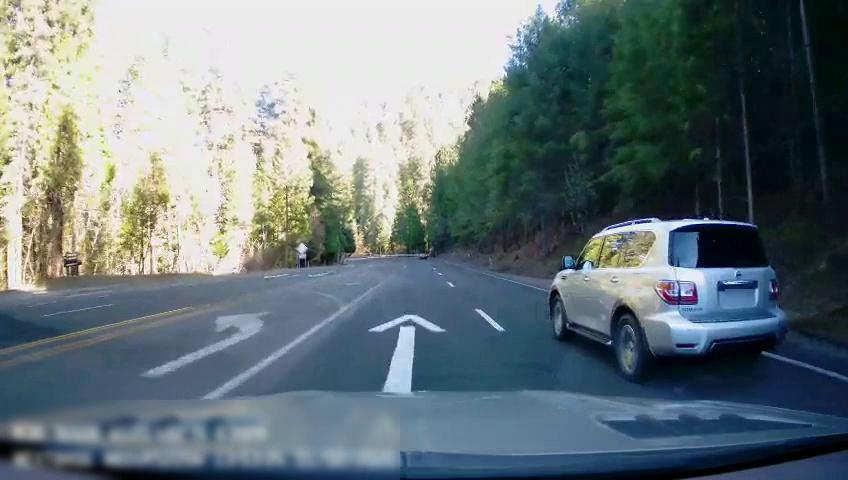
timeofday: Day
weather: Sunny
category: Drivable Space
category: Vehicles | Car
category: Vehicles | SUV
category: Lanes | Current Lane
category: Lanes | Alternate Lane
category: Lanes | Current Lane
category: Lanes | Alternate Lane
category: Lanes | Opposite Lane
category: Lanes | Opposite Lane